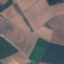
Label: AnnualCrop